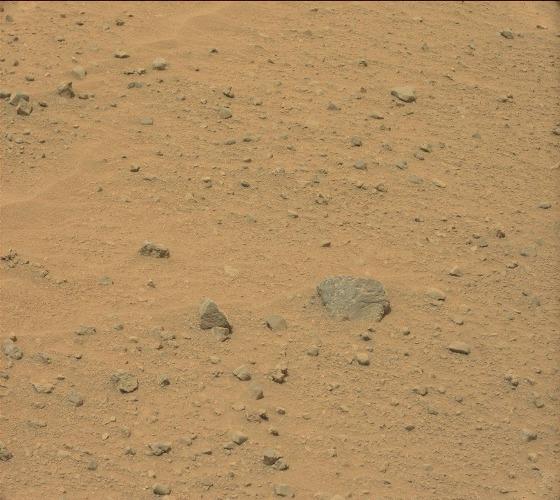
Terrain classes present: Gravel / Sand / Soil, Rock, Shadow